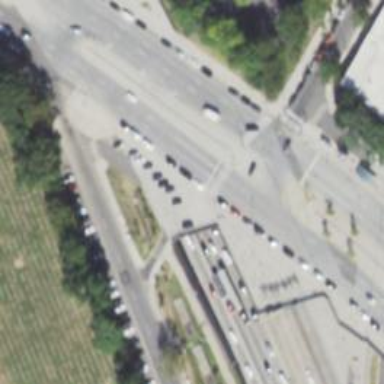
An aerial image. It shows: Footway that serves as traffic island.